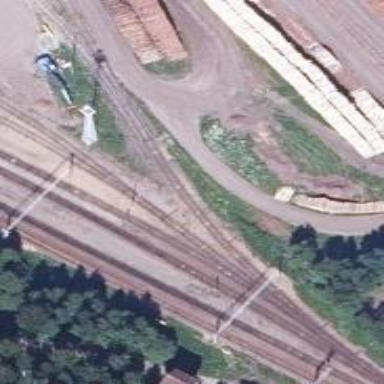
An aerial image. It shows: Wedge used for railway derailment.